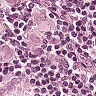
Metastatic tissue present: yes